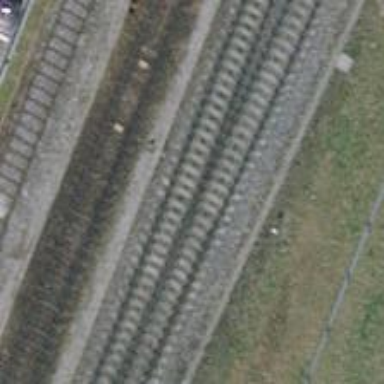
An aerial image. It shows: Single railway track with electrified contact line.